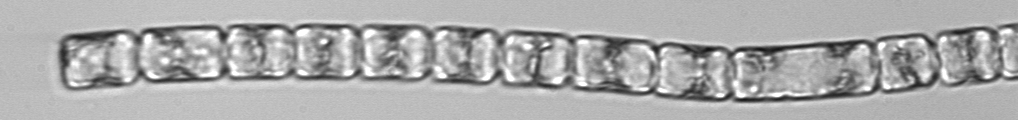
Label: Guinardia_delicatula